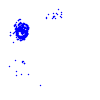
Particle: kaon